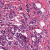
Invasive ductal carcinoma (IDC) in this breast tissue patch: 1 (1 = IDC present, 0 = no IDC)